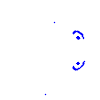
Particle: proton